Question: I would like to know if we can customise a button to show like the Apple iOS button in Android?
The button that I would like to draw is

If this is possible, can someone give me the pointers to it.
Thanks.
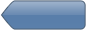
Answer: Yes, it can be done. I'll leave the philosophy to others. The button background can be replaced with anything you choose. I saved your back icon above as iphoneback_normal.png.In photoshop I created two more states--focused and pressed
'''
<Button
android:id="@+id/buttonNoThx3"
android:text="Back"
android:layout_height="fill_parent"
android:background="@drawable/iphonebackbutton"
/>
'''
Create a state list iphonebackbutton drawable xml:
'''
<?xml version="1.0" encoding="utf-8"?>
<selector xmlns:android="http://schemas.android.com/apk/res/android">
<item android:state_pressed="true"
android:drawable="@drawable/iphoneback_pressed" />
<item android:state_focused="true"
android:drawable="@drawable/iphoneback_focused" />
<item android:drawable="@drawable/iphoneback_normal" />
</selector>
'''